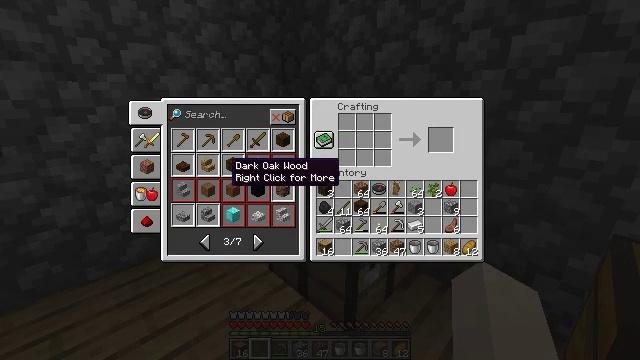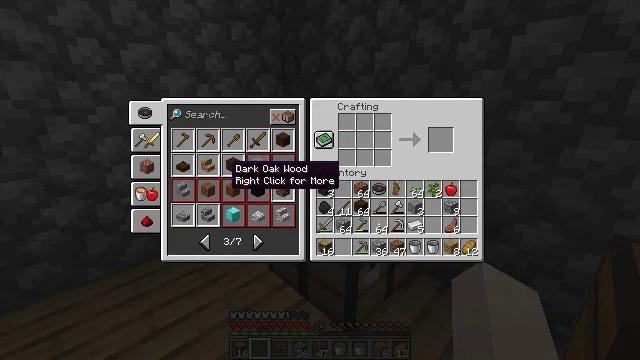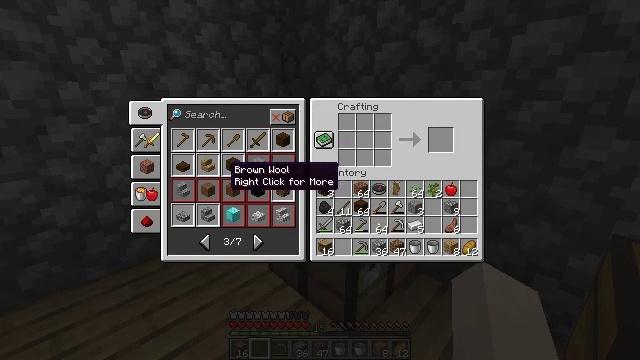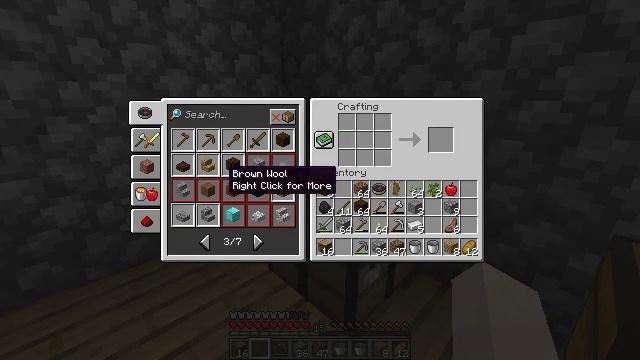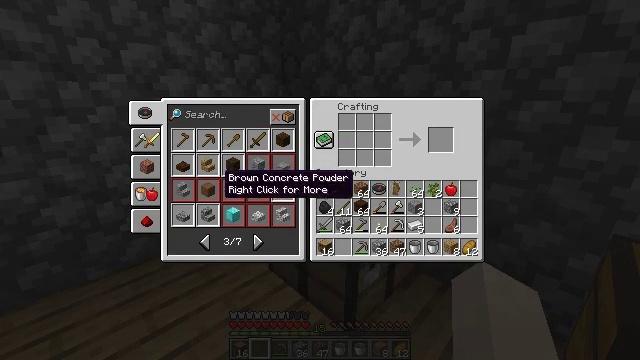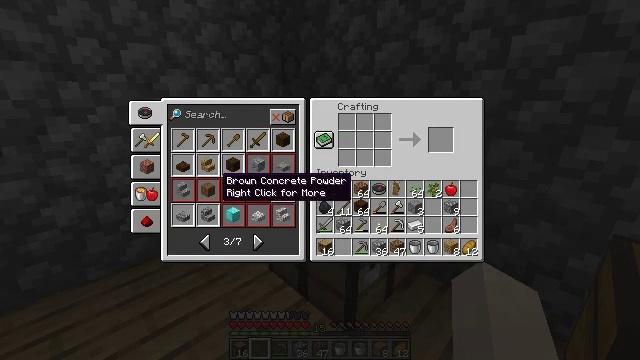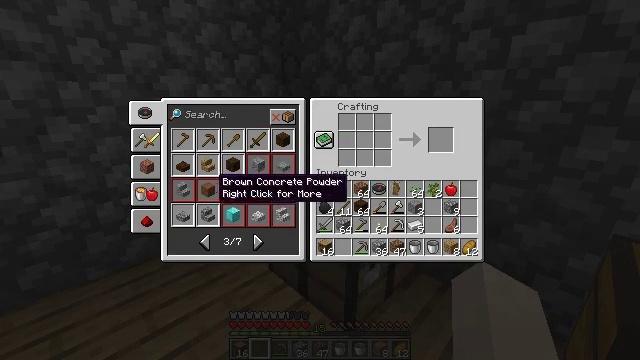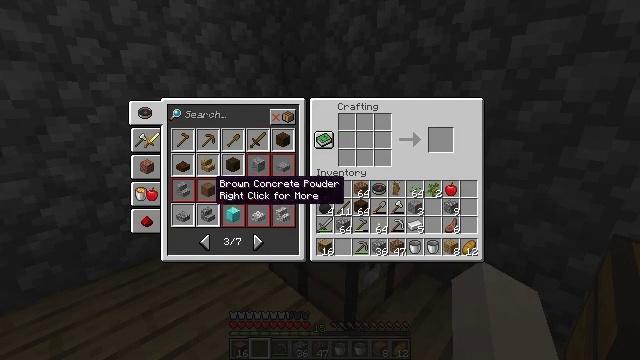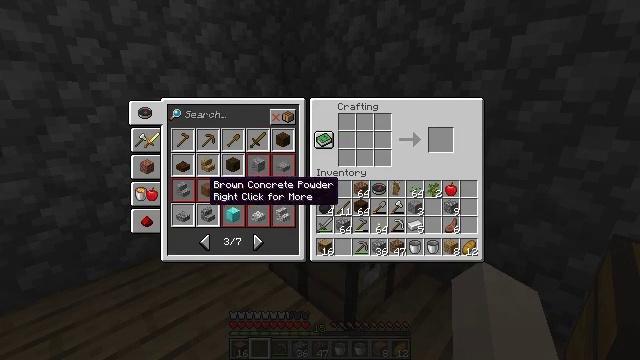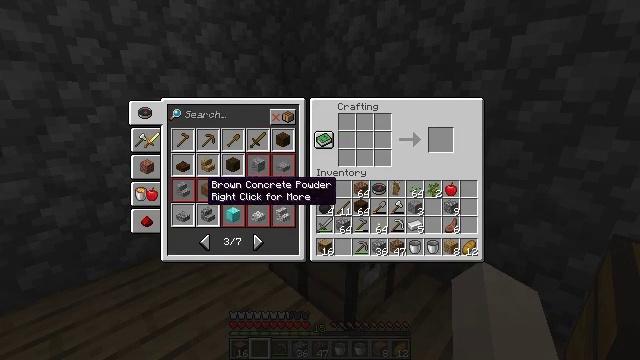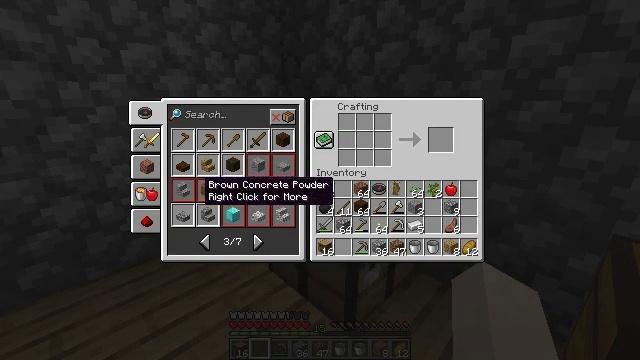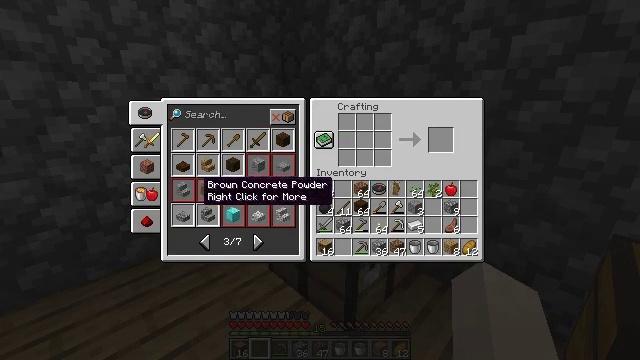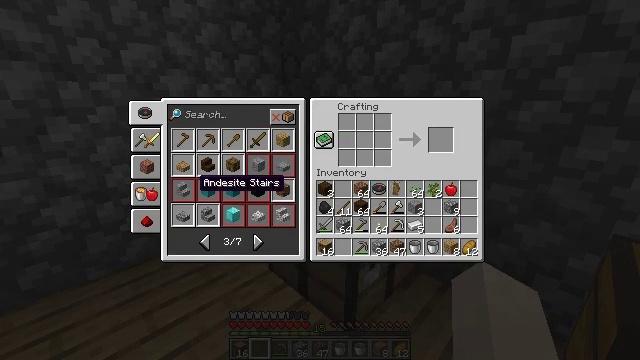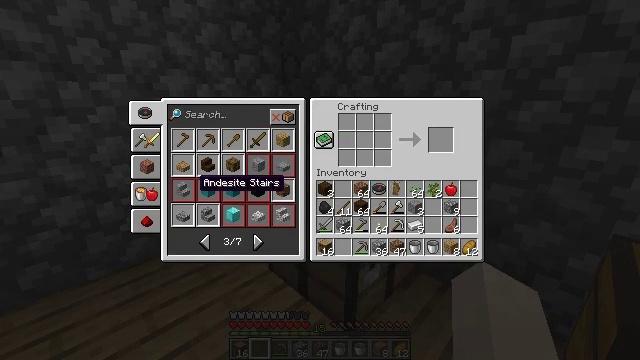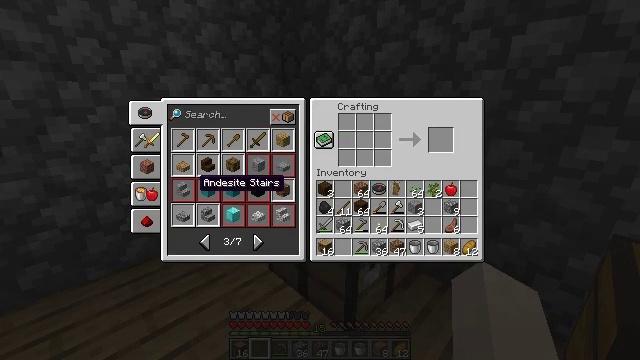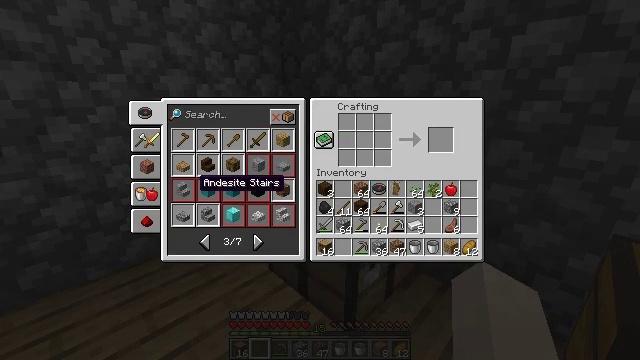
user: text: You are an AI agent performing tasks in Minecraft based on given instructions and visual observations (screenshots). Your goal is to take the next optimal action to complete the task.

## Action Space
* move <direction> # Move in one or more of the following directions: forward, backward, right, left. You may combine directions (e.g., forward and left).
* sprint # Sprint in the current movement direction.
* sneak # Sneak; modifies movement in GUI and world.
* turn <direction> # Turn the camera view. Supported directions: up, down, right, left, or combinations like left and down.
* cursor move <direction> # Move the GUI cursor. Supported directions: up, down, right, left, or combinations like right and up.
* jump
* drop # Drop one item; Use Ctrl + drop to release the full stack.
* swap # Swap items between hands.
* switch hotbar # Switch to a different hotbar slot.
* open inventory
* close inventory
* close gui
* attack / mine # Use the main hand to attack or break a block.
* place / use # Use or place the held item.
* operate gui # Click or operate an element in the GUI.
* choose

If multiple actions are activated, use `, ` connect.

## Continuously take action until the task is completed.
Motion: motion action
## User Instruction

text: Craft a cobblestone wall.
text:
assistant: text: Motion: no_op
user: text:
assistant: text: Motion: no_op
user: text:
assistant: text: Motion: no_op
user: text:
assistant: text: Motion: no_op
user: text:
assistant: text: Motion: no_op
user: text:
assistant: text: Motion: no_op
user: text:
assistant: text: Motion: no_op
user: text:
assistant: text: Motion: no_op
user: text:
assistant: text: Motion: no_op
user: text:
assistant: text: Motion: no_op
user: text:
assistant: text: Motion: no_op
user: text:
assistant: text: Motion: no_op
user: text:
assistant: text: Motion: no_op
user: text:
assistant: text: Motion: no_op
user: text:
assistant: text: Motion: no_op
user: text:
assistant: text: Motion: no_op
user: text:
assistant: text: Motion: no_op
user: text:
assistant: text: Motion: no_op
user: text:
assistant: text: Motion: no_op
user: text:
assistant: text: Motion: no_op
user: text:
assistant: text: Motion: no_op
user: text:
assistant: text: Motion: no_op
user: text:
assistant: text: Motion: no_op
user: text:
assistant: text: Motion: no_op
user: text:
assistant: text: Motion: no_op
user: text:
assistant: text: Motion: no_op
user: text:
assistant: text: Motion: no_op
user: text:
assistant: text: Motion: no_op
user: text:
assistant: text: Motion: no_op
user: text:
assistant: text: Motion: no_op